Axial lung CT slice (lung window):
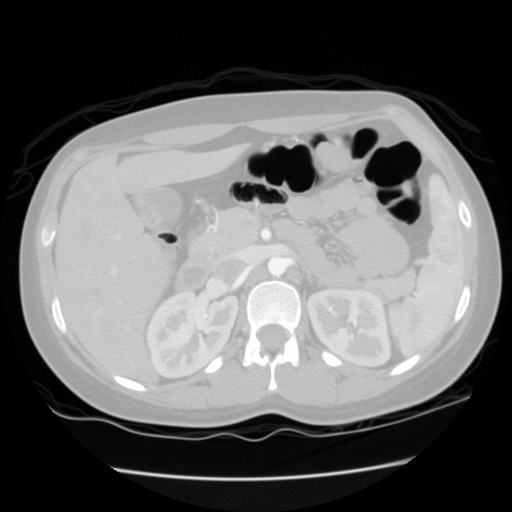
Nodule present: no